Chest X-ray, AP view. Patient: 58 years old, sex M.
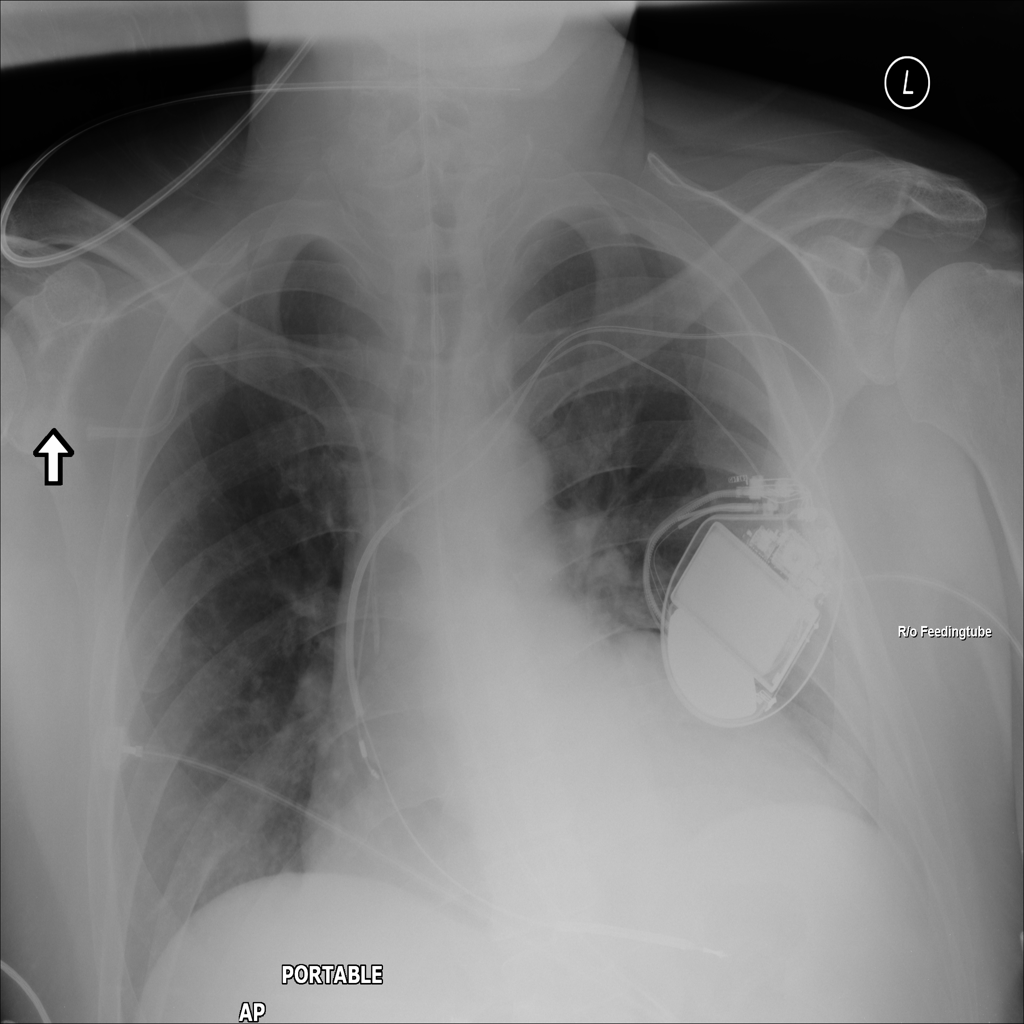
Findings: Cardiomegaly